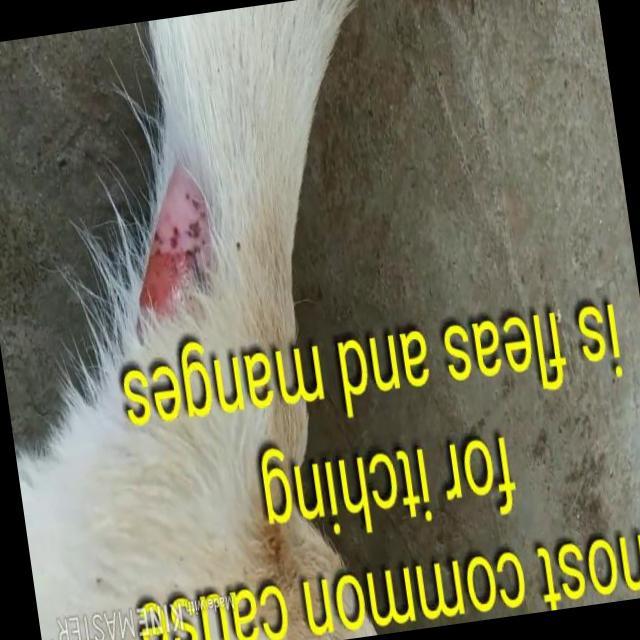
Canine dermatitis — inflammation of the skin presenting with erythema, pruritus, papules, and excoriation. May be allergic, contact, or atopic in origin.